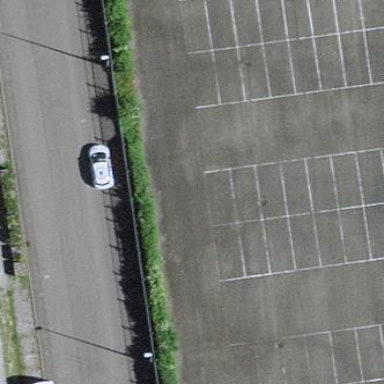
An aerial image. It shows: Street-side parking area.